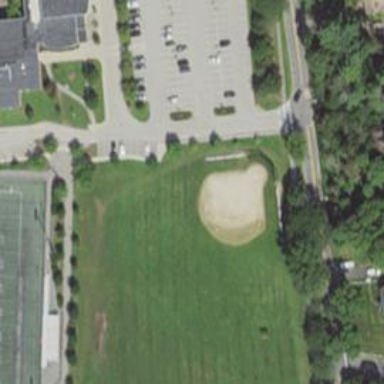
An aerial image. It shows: Baseball pitch for leisure land activities.